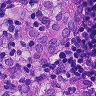
Metastatic tissue present: yes